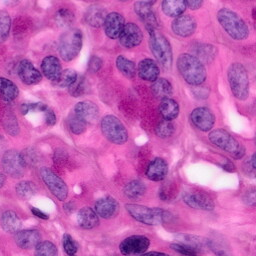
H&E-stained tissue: Pancreatic